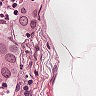
Metastatic tissue present: yes